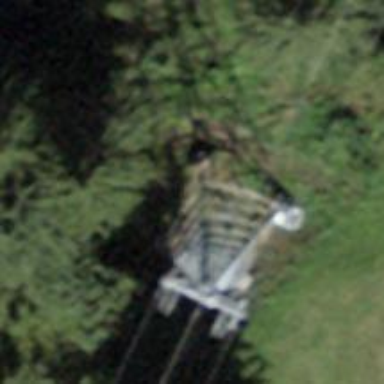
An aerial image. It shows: Pylon used for aerialway.